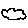
Label: cloud